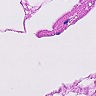
Metastatic tissue present: no